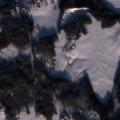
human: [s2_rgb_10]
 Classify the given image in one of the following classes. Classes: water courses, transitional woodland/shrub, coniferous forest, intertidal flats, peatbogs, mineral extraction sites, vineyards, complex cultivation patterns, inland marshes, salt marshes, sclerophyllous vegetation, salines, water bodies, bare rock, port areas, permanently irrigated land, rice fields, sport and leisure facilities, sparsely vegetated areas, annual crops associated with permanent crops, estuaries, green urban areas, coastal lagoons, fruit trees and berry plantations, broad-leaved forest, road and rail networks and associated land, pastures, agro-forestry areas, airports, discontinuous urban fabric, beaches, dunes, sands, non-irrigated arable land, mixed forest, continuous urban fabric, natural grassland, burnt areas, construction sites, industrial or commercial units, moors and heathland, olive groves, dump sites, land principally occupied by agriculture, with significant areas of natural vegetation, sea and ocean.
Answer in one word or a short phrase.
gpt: non-irrigated arable land, land principally occupied by agriculture, with significant areas of natural vegetation, coniferous forest